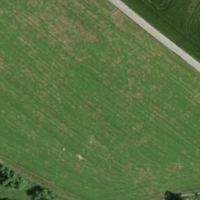
EUNIS habitat code: 25
Species observed at this site:
Chorthippus brunneus
Gryllus campestris